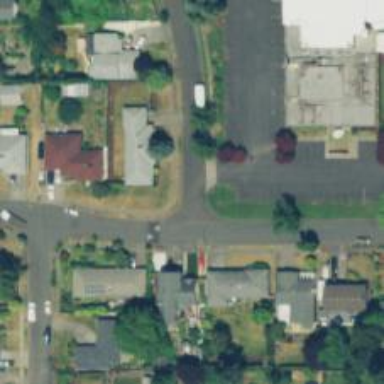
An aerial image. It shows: Residential road with sidewalk on the left side.